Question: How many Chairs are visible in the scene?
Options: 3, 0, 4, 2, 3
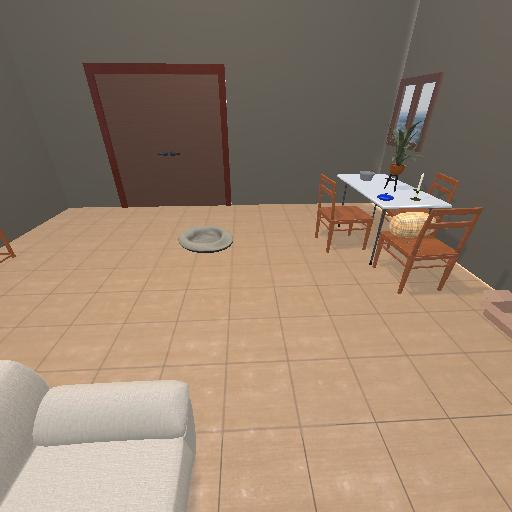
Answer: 3